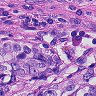
Metastatic tissue present: yes